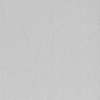
Label: dusty